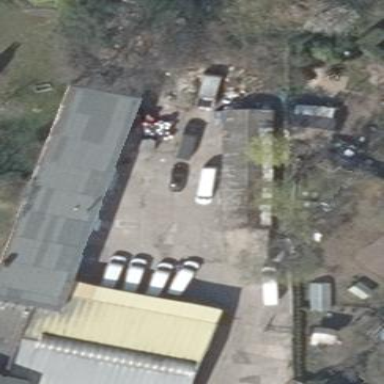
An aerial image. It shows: Industrial building.